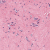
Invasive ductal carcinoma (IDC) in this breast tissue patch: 0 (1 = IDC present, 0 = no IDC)